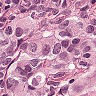
Metastatic tissue present: yes